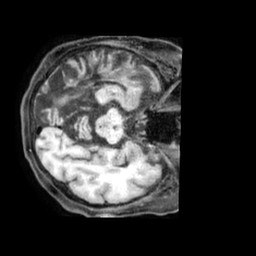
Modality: T1w
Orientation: axial
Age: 62
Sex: female
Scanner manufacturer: philips
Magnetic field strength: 1.5 T
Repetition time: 0.6 s
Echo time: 0.02898 s